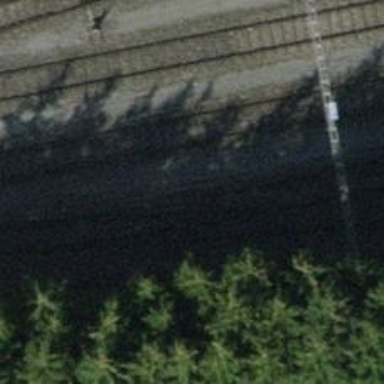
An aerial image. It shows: Single railway track with electrified contact line. It is spur track.